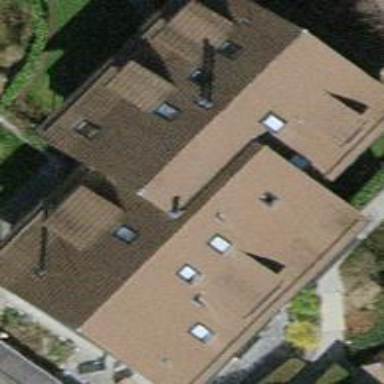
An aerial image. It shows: Building with tile roof.